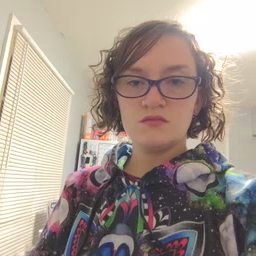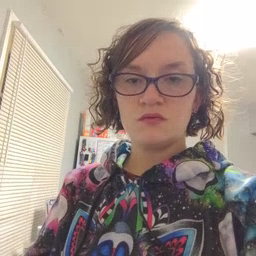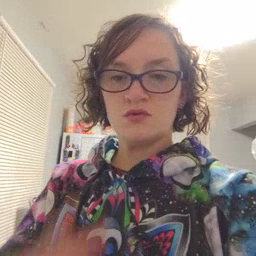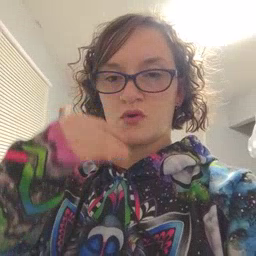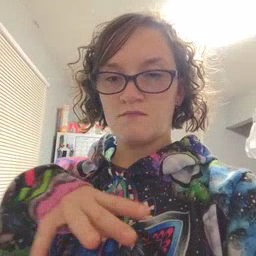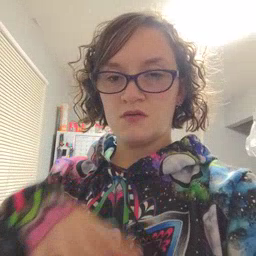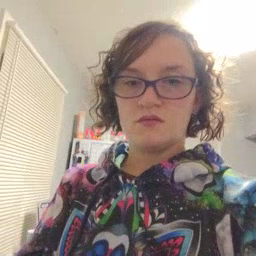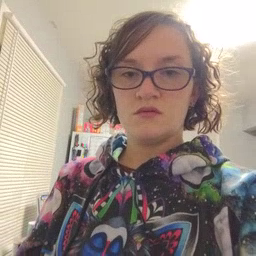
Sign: pajamas